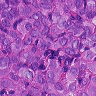
Metastatic tissue present: yes